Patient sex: M
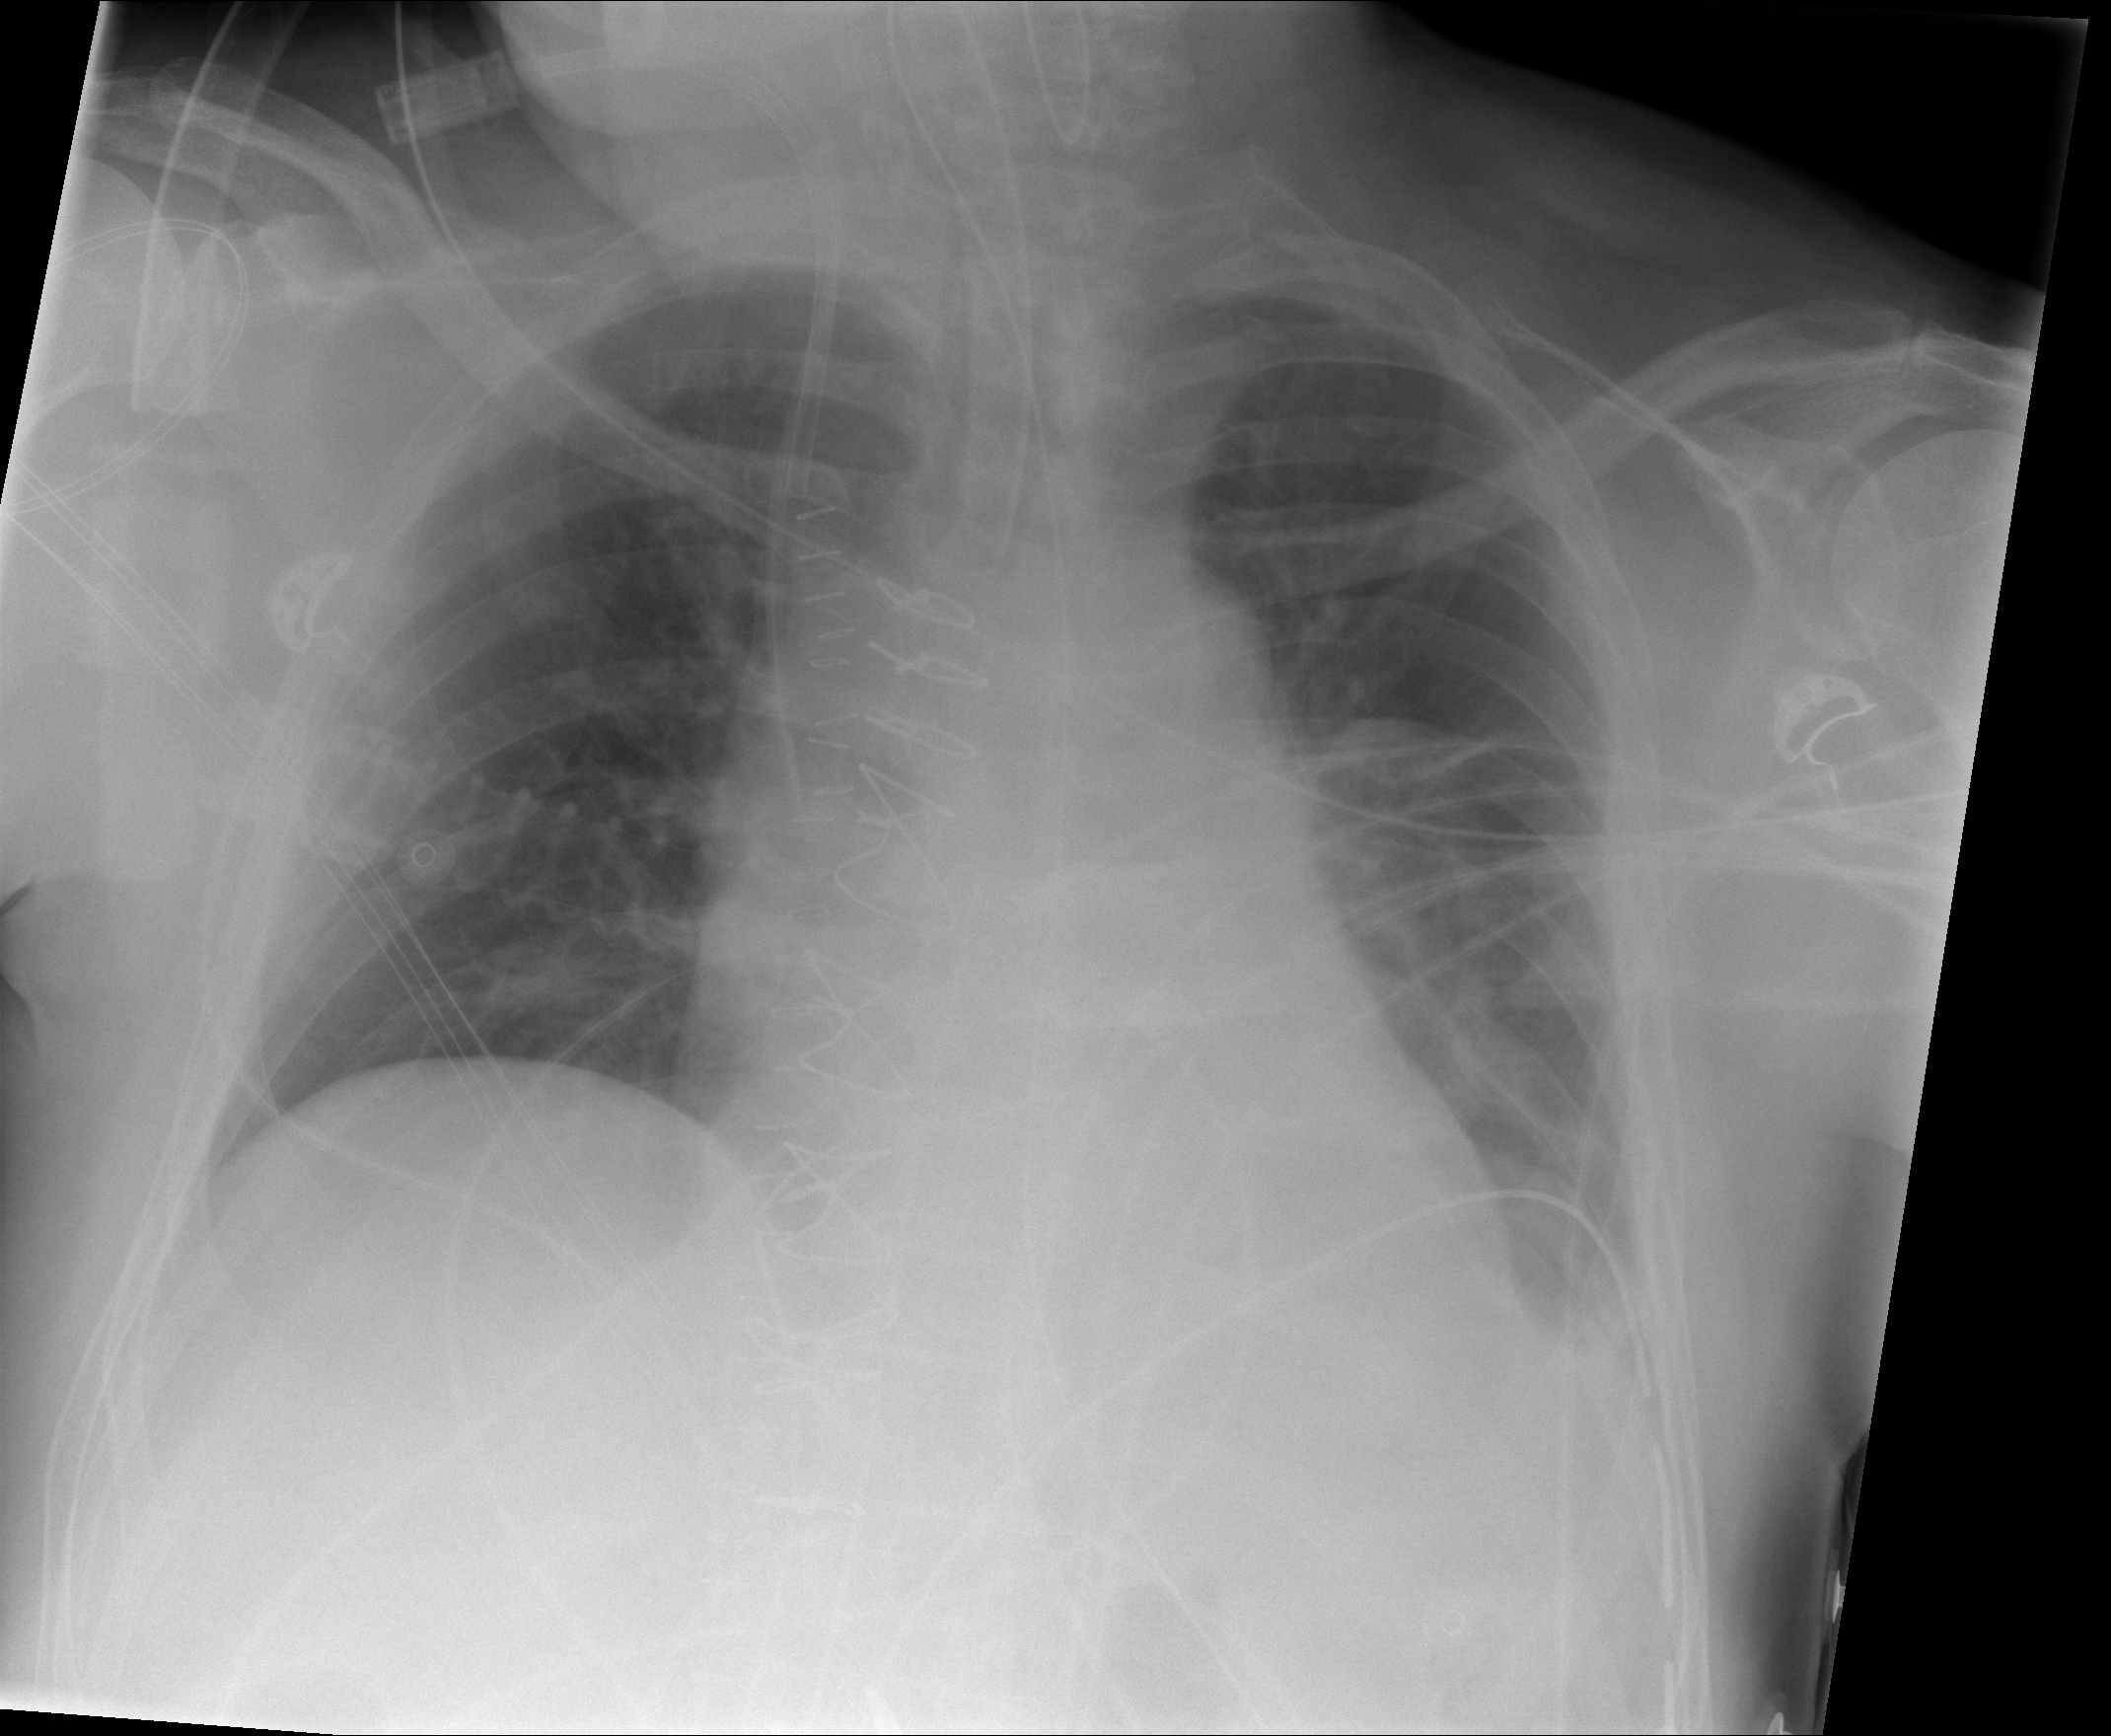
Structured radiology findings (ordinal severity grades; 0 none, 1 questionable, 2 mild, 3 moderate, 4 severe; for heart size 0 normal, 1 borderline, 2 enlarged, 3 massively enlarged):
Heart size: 0
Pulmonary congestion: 0
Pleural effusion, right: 0
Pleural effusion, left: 2
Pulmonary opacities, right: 0
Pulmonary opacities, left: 0
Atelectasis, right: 0
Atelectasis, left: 2